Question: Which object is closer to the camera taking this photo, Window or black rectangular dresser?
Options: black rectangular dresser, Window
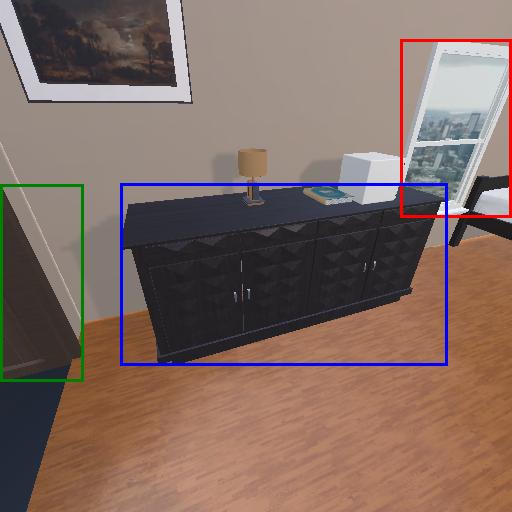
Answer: black rectangular dresser